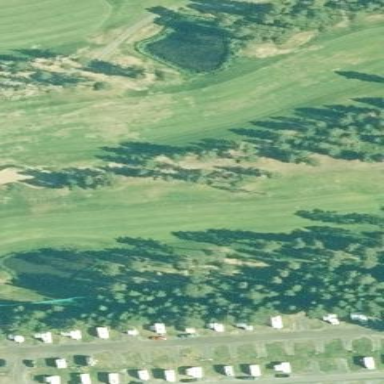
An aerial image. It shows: Golf fairway surrounded by grass.